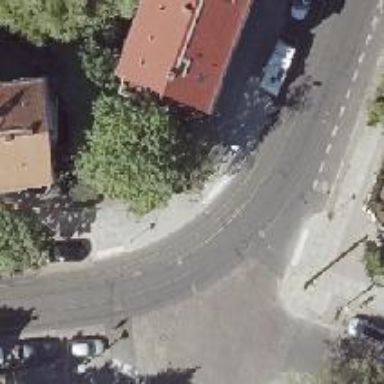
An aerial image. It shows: Unmarked crossing with left kerb extension.